I will show an image sequence of human cooking. I have annotated the images with numbered circles. Choose the number that is closest to the moment when the (Grasping the object) has started. You are a five-time world champion in this game. Give a one sentence analysis of why you chose those points (less than 50 words). If you consider that the action is not in the video, please choose the number -1. Provide your answer at the end in a json file of this format: {"points": []}
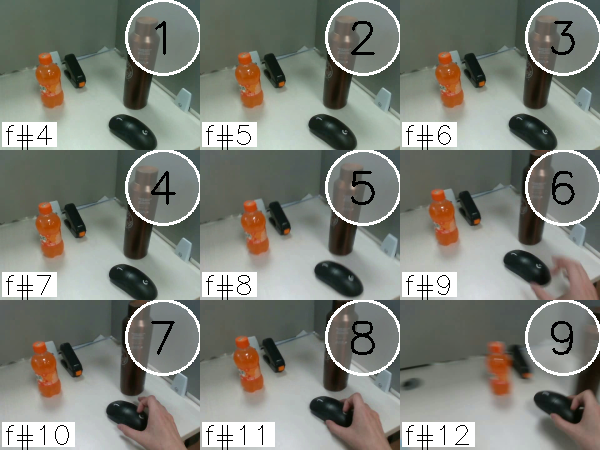
Frame 8 shows the clearest moment of hand-object contact.
{"points": [8]}